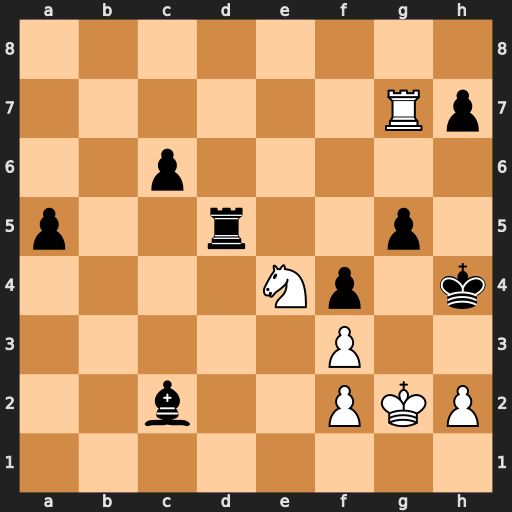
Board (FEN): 8/6Rp/2p5/p2r2p1/4Np1k/5P2/2b2PKP/8
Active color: w
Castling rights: -
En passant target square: -
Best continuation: Rxh7#